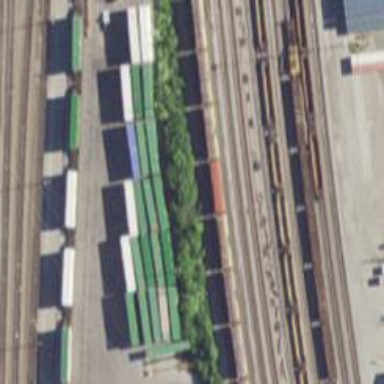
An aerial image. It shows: Railway yard used for servicing trains.